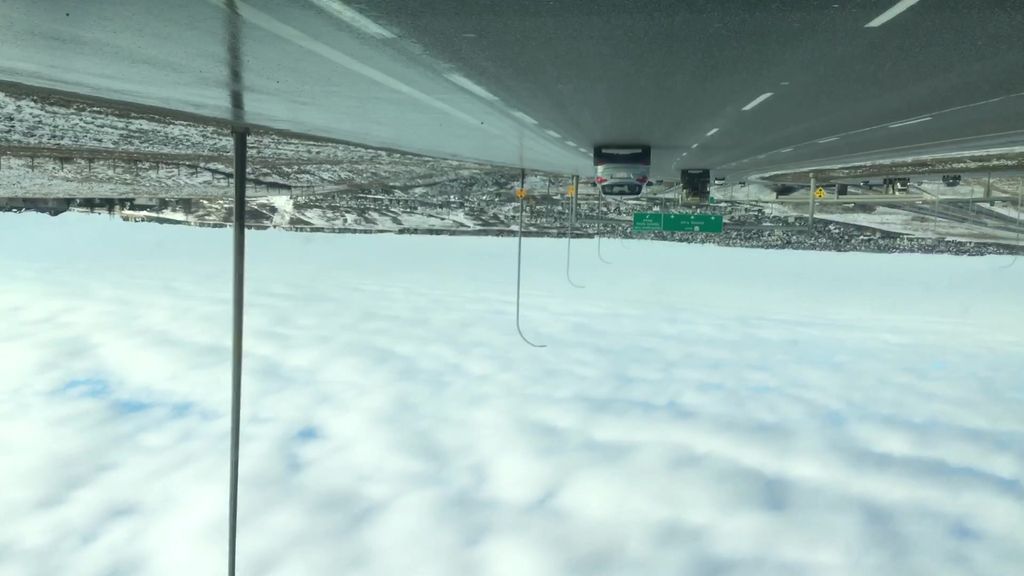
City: calgary